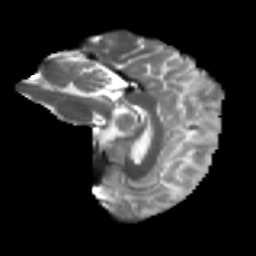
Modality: T2w
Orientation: sagittal
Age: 36
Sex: female
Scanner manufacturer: ge
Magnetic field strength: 3 T
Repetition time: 7.8 s
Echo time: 0.0606 s